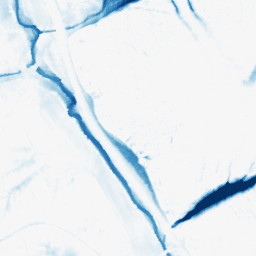
Category: morphological
Decomposition family: morphological_ellipse
Decomposition parameters: operation: closing
width: 30
height: 30
Upsampling method: bspline
Upsampling parameters: scale: 8
Upsampling scale: 8